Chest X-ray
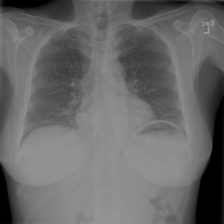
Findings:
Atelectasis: positive
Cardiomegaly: negative
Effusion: negative
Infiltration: negative
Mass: negative
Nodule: negative
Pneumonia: negative
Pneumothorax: negative
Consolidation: negative
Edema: negative
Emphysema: negative
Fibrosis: negative
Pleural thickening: negative
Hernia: negative